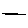
Label: line